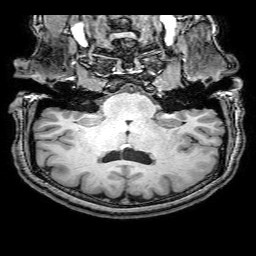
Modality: T1w
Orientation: sagittal
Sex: female
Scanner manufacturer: philips
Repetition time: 0.008189 s
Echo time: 0.00375 s